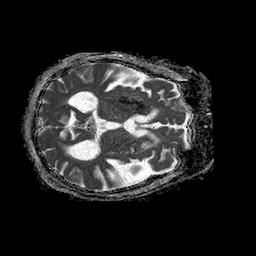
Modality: ADC
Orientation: axial
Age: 83
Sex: female
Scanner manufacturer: philips
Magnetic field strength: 1.5 T
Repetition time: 4.6 s
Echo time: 0.08631 s